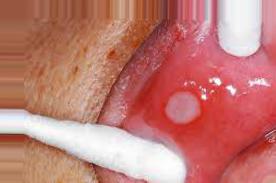
Condition: Mouth Ulcer